Field crop: maize
Growth stage: 2
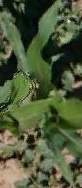
Species: maize